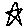
Label: star